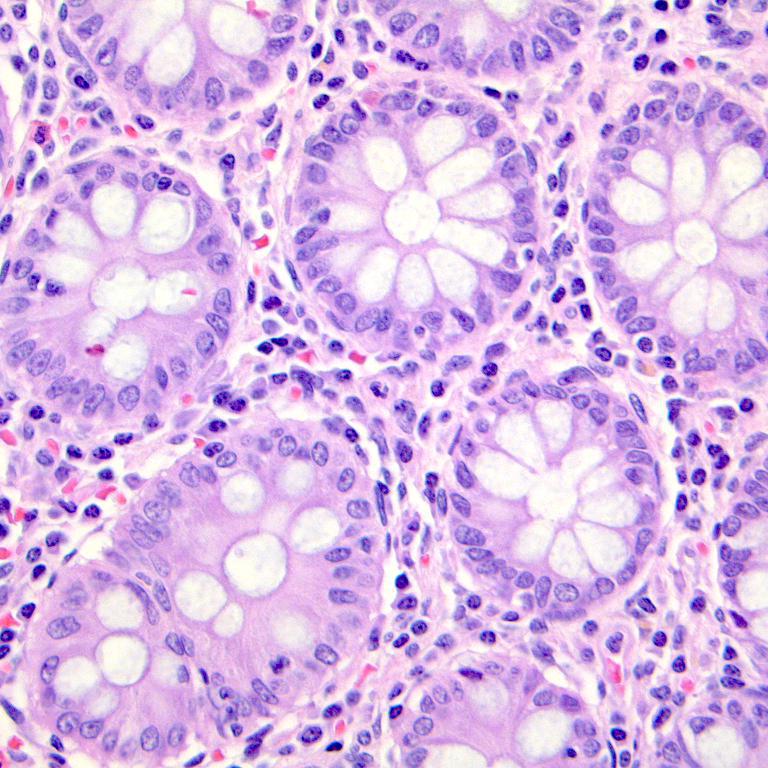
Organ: colon
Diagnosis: benign